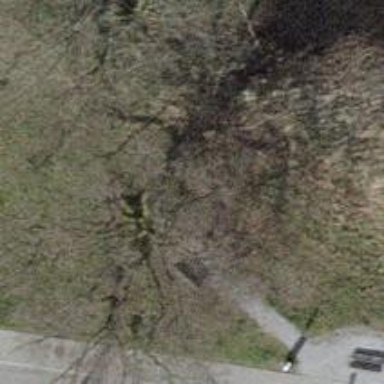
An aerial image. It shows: Broadleaved tree in natural setting.